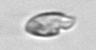
Label: Katodinium_or_Torodinium